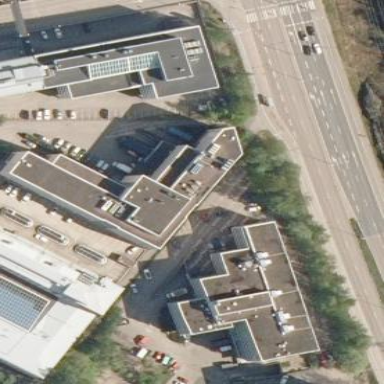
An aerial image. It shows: Industrial building.